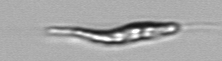
Label: Euglena